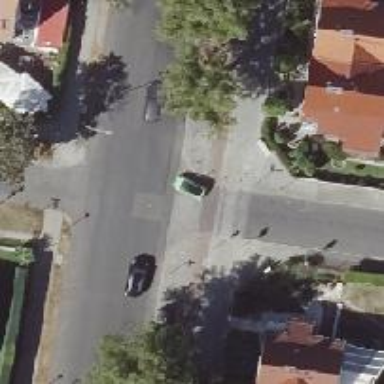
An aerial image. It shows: Road with "give way" sign.